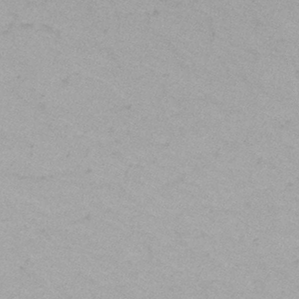
Label: frost